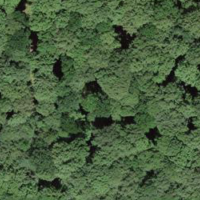
EUNIS habitat code: 41
Species observed at this site:
Neottia nidus-avis